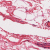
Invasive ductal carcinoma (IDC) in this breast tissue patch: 0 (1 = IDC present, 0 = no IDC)